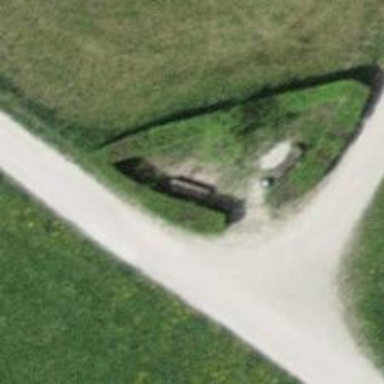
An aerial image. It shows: Bench.